Question: I am trying to calculate a transitive closure of a graph. Let's consider this graph as an example (the picture depicts the graph, its adjacency and connectivity matrix):

Using Warshall's algorithm, which i found on <URL>, that is different from the one in the picture:
'''
01111
01111
01011
01111
01111
'''
I have also tried using <URL> applet which also gives me a different result:
'''
01111
01111
01111
01111
01111
'''
So I'm a little confused right now, since I don't know which matrix is the right one. Can someone shed some light on my problem?
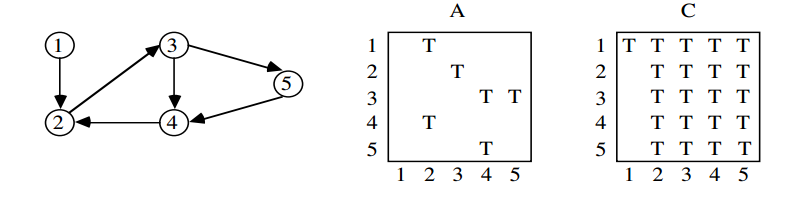
Answer: C(1,1): The letter T at C(1,1) implies that there should be Ts on the diagonal of A.
C(3,3): One round of the Warshall algorithm only seems to find reachable nodes at a depth of two. Since it takes three edges to reach node number three from itself, one round is not enough.